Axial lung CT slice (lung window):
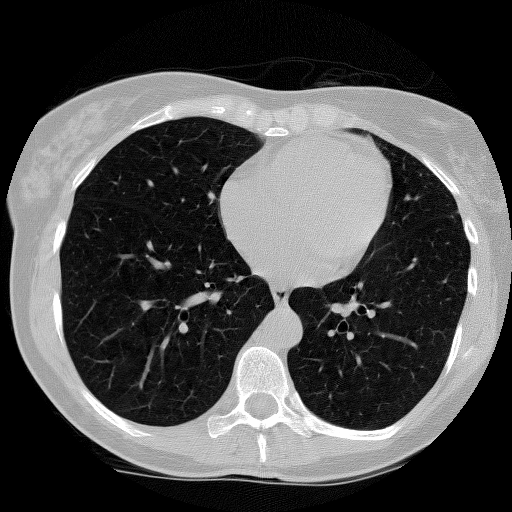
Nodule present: no